Question: I'm stumped. Xcode 5 - the final and public release only - will no longer automatically re-open the previously open projects when restarting Xcode. This feature always used to work, up to and including the Xcode 5 GM seed.
I can't find anything regarding "open last windows" or similar in System Preferences. It used to be on the General page. This is all there is in my version:

Does anyone know how to re-enable this feature, and can you confirm that it is gone? Or do I have a broken Xcode?
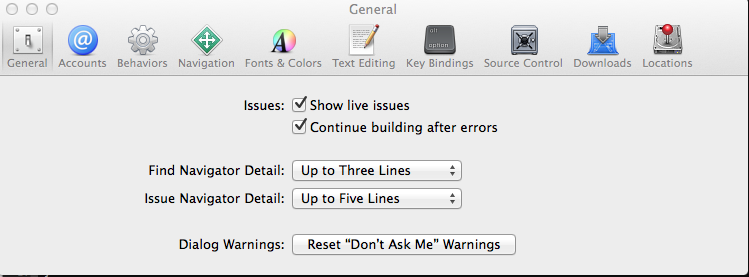
Answer: This is actually an os x feature. Under "System Preferences" and then "General", there is a checkbox that says "Close windows when quitting an application". This needs to be unchecked to reopen windows. This is what I had to do to get the opposite effect of what you want and can confirm this works.
In previous os x 10.7- it's ""Restore windows when quitting and re-opening apps", and needs to be checked to work.